Question: I'm loading a 8bppIndexed greyscale image into memory and reading the pixel values. The problem is that the values I am getting from the pixels do not seem to match the actual image, they are always darker. My image is a simple grey gradient like this:

The bottom right pixel is returning 191 and the top left 0. The top left is actually 64 and bottom right is 255.
Here is how I am loading my image:
'''
Bitmap threshImg = new Bitmap(@"C:\grey.bmp");
'''
Checking the PixelFormat confirms it is in Format8bppIndexed. So I read the bottom right pixel and top left like so:
'''
BitmapData data = threshImg.LockBits(new Rectangle(0, 0, rectWidth, rectHeight), ImageLockMode.ReadOnly, PixelFormat.Format8bppIndexed);
unsafe
{
byte* pixel = (byte*)data.Scan0.ToPointer();
int topVal = (int)(byte)pixel[0];
int bottomVal = (int)(byte)pixel[((threshImg.Height * threshImg.Width)) - 1];
}
threshImg.UnlockBits(data);
'''
If I convert the image to 24bppRbg (and adjust the code accordingly) I see the correct colour values in the respective corners.
Anyone know why I'm getting darker values when using an 8bppIndexed image?
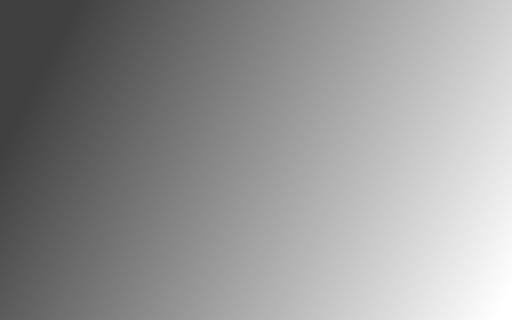
Answer: The value in the 8bpp indexed image isn't the color itself (or gray value) but the index. Try to look up the color value in the palette.